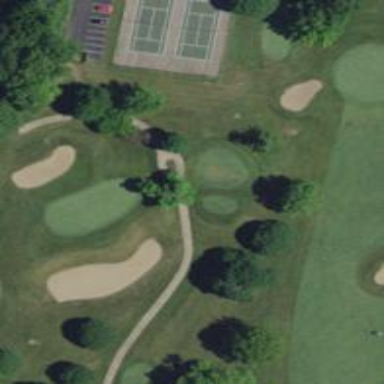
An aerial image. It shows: Service road used as golf cart path.